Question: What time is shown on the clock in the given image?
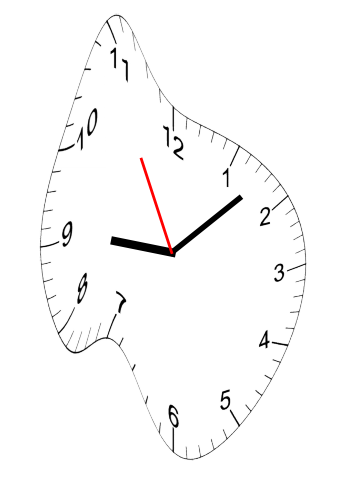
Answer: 09:07:55